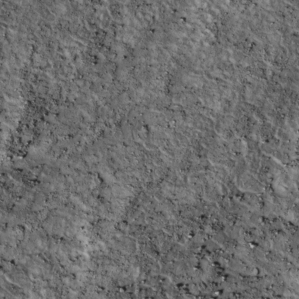
Label: non_frost